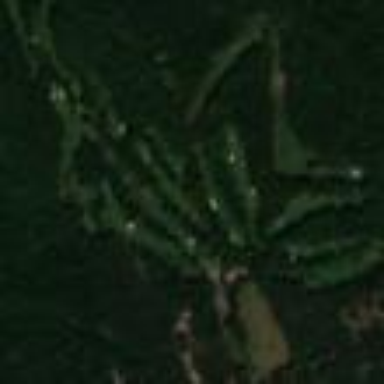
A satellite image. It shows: Golf course surrounded by greenery.